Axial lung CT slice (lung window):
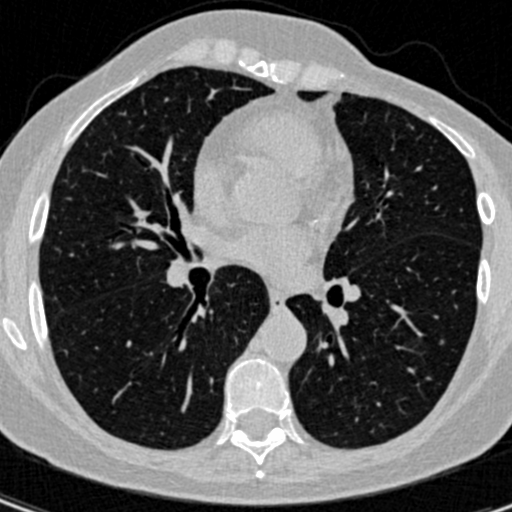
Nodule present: yes
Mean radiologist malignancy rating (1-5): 2